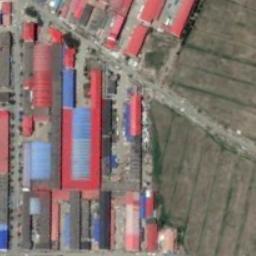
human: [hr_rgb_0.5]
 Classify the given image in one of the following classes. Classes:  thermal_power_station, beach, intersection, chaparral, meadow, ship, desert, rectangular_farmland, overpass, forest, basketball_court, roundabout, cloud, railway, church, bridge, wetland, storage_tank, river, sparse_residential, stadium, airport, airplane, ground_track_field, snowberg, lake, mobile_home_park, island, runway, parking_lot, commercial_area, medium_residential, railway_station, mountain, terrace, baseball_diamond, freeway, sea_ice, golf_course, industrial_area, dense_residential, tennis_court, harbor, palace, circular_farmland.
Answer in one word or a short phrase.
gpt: industrial_area